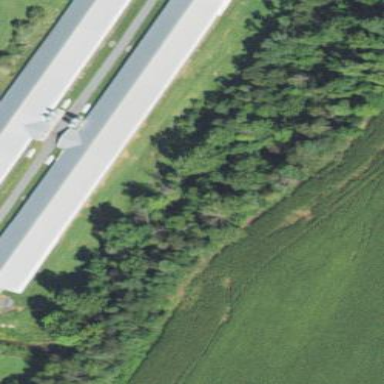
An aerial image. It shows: Farm auxiliary building.